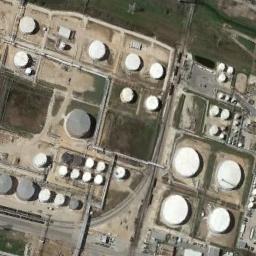
Label: storage tanks